Question: One part of web development (from a front-end perspective) is laying out forms. There is never a standard set, and I've seen people continuing to use '<tables>' to keep styling consistent. Say you were to lay out this form:

At first glance it seems that a table would make laying out this form easy. Another options is to use '<fieldset>''s, with perhaps a list inside them. Float the fieldsets to the left, give them equal widths.
My question is There seem to be several techniques, but many of them don't work cross browser.
How would do it? And why?
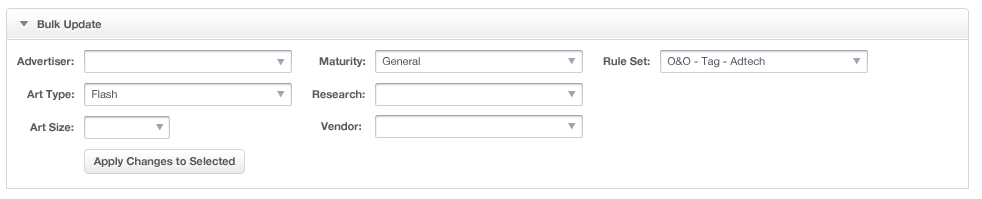
Answer: I must say, . Unfortunately, there are problems with table based form layouts (big surprise). One big thing is that tables will bleed over their containers (if overflow is not hidden) and they don't squash their contents like CSS can do. On top of that, rendering tables is more expensive (takes up more CPU cycles). Overall, I think that, compared to pure CSS solutions, table based form layouts are rigid and inflexible, and as a designer, I cringe (and you should, too!) at using tables for layout purposes to begin with.
A method that I am beginning to like (and that is growing more popular) is a pure, CSS2 method for laying out forms. I will not credit myself for coming up with the idea, but it is really straight forward. All you have to do is this:
'''
<form action="process.php" method="post">
<label for="username">Username:</label>
<input type="text" name="username" id="username" />
<br />
<label for="password">Password:</label>
<input type="password" name="password" id="password" />
</form>
'''
'''
label, input {
width:200px;
display:block;
float:left;
margin-bottom:10px;
}
label {
width:125px;
text-align:right;
padding-right:10px;
margin-top:2px;
}
br {
clear:left;
}
'''
As you can see, the CSS code is really minimal and the results are really awesome. The pros of this method is that it uses less code (faster to download), it is cleaner without all the messy table tags littering your HTML document (maintainability), and I believe web browsers will render the CSS method faster.
Update 1: <URL>.
Update 2: @musicinmyhead reminded me about using 'fieldset' and 'legend' tags in CSS form layouts. I coded us a quick and dirty little demo <URL>.
Note: I originally learned of this pure CSS form layout from: <URL>